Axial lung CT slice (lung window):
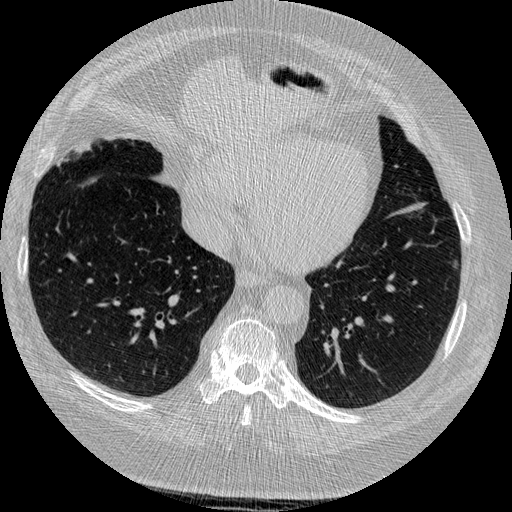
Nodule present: yes
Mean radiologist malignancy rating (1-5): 3